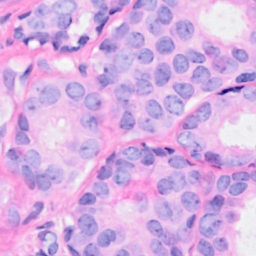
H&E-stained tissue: Breast